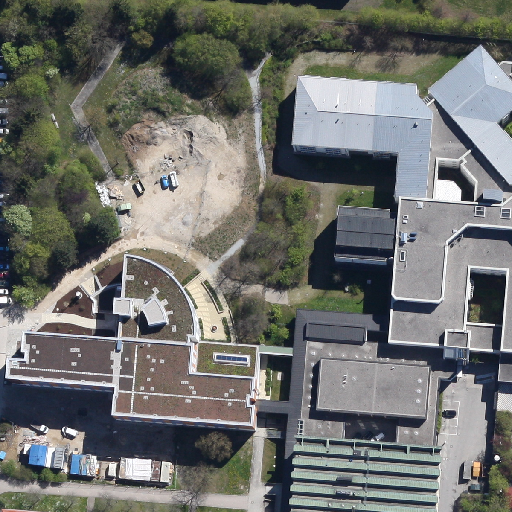
Referring expression: vehicle in the parking area